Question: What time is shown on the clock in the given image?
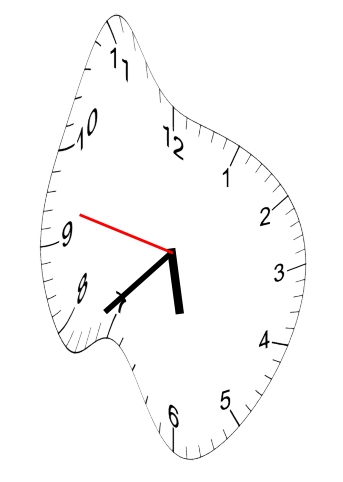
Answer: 05:37:47